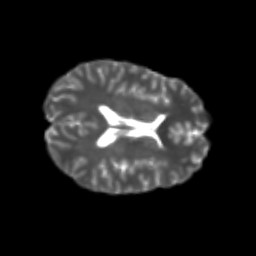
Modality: T2w
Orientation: axial
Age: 21
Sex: female
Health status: healthy
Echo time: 0.074 s